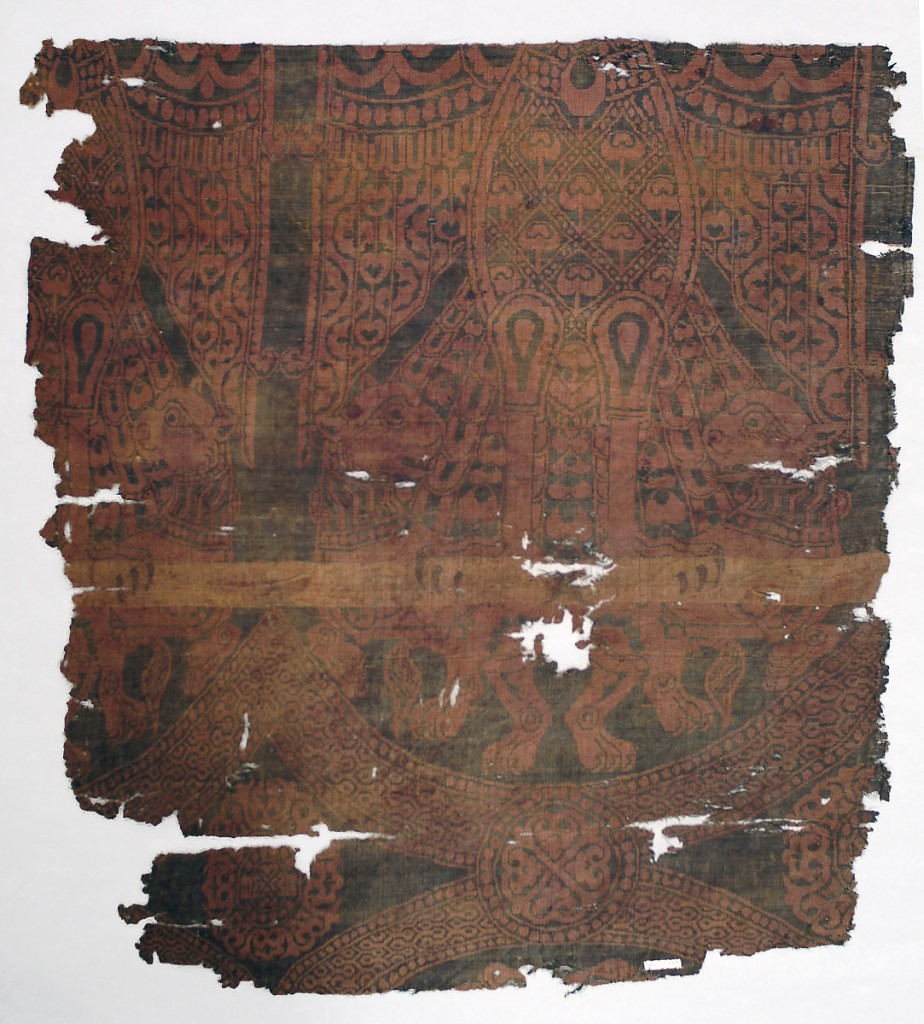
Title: Fragment
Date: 13th century
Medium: silk, metallic Technique: 2/1 twill with inner warps (samite)
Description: Incomplete repeat of large frontal eagle with outspread wings and tail, each claw grasping a lion. Various in-fillings of pattern.